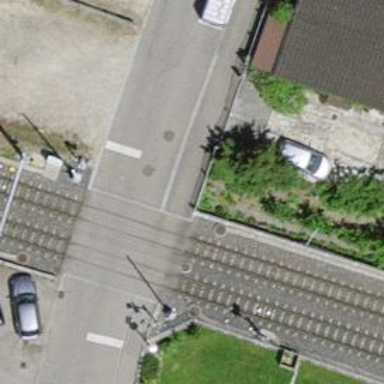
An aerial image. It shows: Tram railway with one track. The railway is electrified with contact lines.